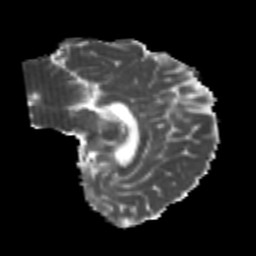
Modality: MD
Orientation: sagittal
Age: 21
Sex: female
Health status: healthy
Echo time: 0.074 s